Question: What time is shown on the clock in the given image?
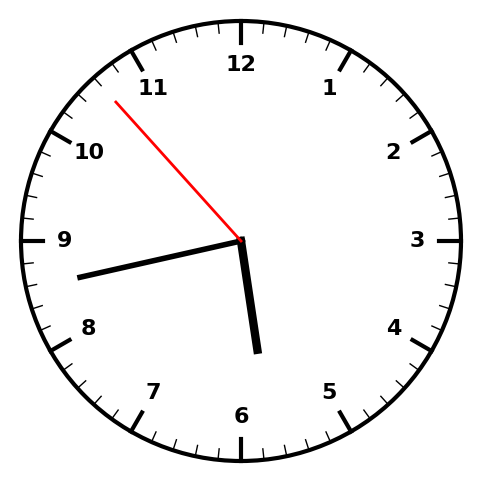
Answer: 05:42:53